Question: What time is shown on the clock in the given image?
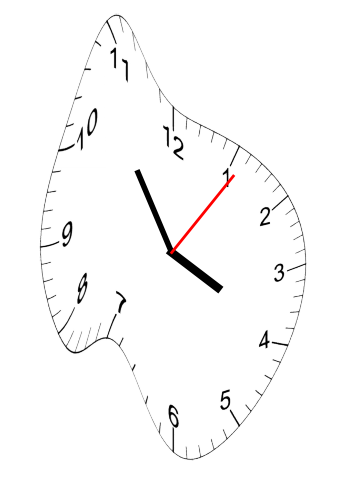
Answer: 03:54:06